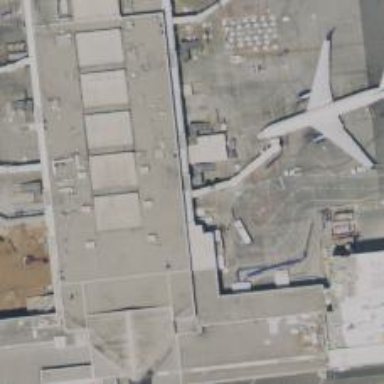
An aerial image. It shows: Airport gate.